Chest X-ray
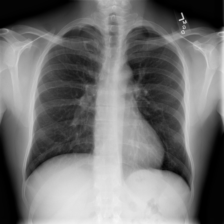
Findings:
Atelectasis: negative
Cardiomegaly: negative
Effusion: negative
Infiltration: negative
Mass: negative
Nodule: negative
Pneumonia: negative
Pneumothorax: negative
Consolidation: negative
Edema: negative
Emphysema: negative
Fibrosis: negative
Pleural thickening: negative
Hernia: negative